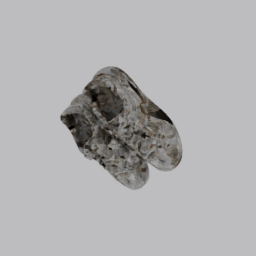
Label: people